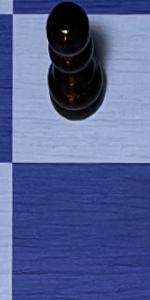
Label: Empty